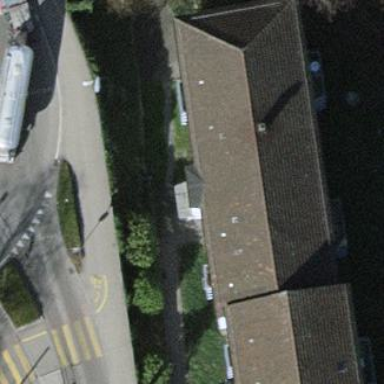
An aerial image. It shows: Light blue apartment building with gabled roof oriented along the building. The roof is brown in color.